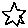
Label: star